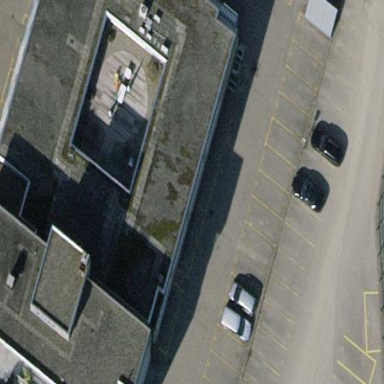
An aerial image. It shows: Office building with flat roof.